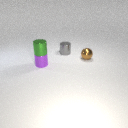
small gray metal cylinder behind small purple metal cylinder